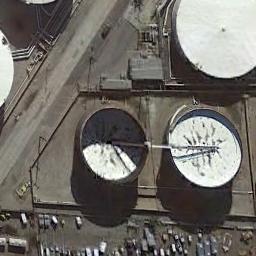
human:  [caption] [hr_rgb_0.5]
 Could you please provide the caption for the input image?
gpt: The storage tanks here are half white and half black .

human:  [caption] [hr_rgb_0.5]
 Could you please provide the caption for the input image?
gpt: There are three white storage tanks on the bare land .

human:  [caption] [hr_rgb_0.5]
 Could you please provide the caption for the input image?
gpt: There are three large oil storage tanks and many cars in the factory .

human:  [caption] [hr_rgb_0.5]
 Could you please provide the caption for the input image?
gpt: Many cars are near the storage tanks .

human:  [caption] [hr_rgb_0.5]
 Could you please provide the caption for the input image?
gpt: There are several white storage tanks .